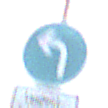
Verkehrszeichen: VorgeschriebeneFahrtrichtungLinks
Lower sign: BesondereFahrzeugeUndTransportgueter6
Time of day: SunriseSunset
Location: Outdoor (Nature)
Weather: PartlyCloudy
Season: NotSpecified
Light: Natural